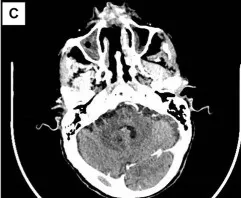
Upper palate defect and maxillofacial CT scan image.the CT scan shows the thickening and enhancement of the nasal mucosa The white arrow indicates the defect.
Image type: radiology (ct)